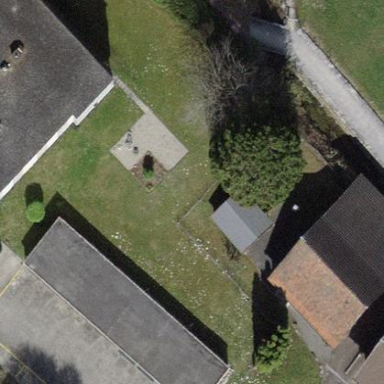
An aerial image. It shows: Group of garages.